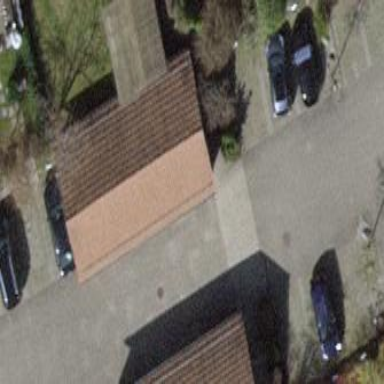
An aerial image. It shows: Group of garages.